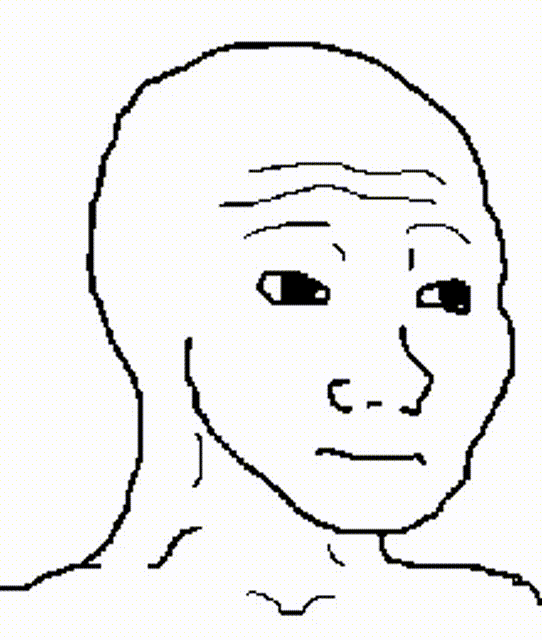
Label: 5_Wojak_with_Background